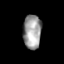
Tissue: skin
Cell type: Epithelial cells
Senescence score: 0.21
Nuclear area (px): 612
Mean DAPI intensity: 155.959